Question: I am new in C++ and I have got a problem in using 'ifstream' while creating my program. I have defined an 'infstream' object in main.cpp as follows:
'''
void main() {
string filename;
ifstream inStream;
cout << "Enter name of vector/matrix file (test.txt): ";
cin >> filename;
inStream.open(filename.c_str());
if (!inStream) {
cout << "Couldn't open inStream";
exit(1);
}
Vector v1(4);
v1.read(inStream);
}
'''
and here comes my question, how can I define the 'read()' function in Vector class in order to use the 'inStream' object?
'''
class Vector{
private:
int length;
double * contents;
public:
void read(ifstream in);
}
'''
I try to define it as
'Vector::read(ifstream inStream)' but fails!, could anyone give me a hint on this? Thanks so much!
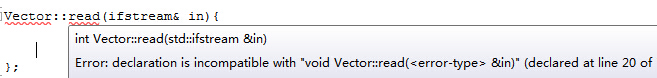
Answer: > I try to define it as Vector::read(ifstream inStream) but fails, could anyone give me a hint on this? Thanks so much!
There are a few problems to address in your code.
First, the reason it doesn't work is because you pass the object by value. Code should be:
'''
class Vector{
private:
int length;
double * contents;
public:
void read(ifstream& in); // pass by reference
}
'''
Second, this is not a good interface for reading from stream. Consider this instead:
'''
class Vector {
int length;
double * contents;
public:
friend std::istream& operator<<(std::istream& in, Vector& v);
};
'''
Differences:
- you are implementing an operator, not an operation of the vector. This allows you to integrate the reading seamlessly with generic code that uses istream specializations (e.g. you could write: 'auto v = boost::lexical_cast<Vector>("serialized representation here");')- interface is defined in terms 'of std::istream', 'not std::ifstream'. This allows you to use other stream types, as needed (e.g. you could test your code with a std::istringstream instance instead).
If you still need to implement a read function, you should still leave the operator implemented, and implement read like this:
'''
void Vector::read(std::istream& in)
{
in >> *this;
}
'''